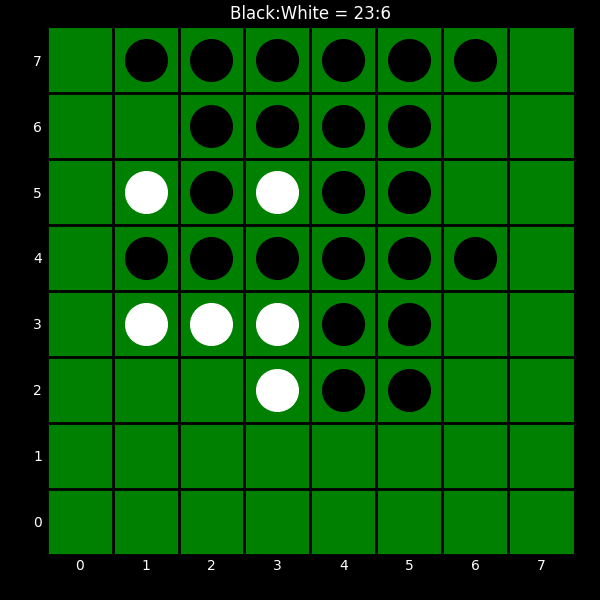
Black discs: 23
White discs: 6